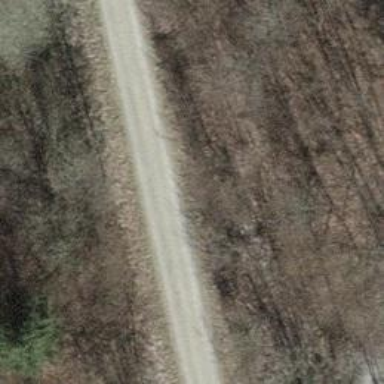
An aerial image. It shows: Track with fine gravel surface. The track has grade2 tracktype.